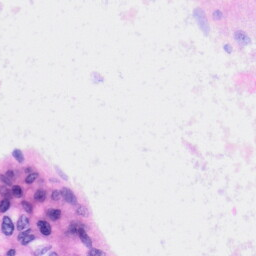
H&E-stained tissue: Liver